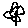
Label: flower